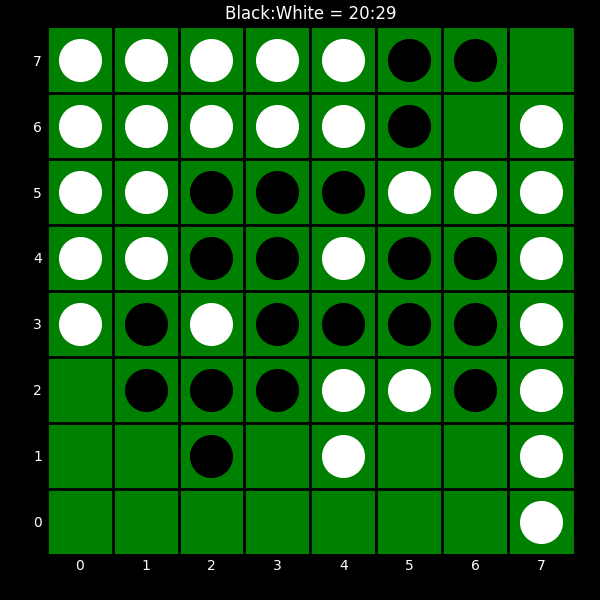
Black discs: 20
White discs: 29